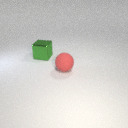
large red rubber sphere in front of large green metal cube